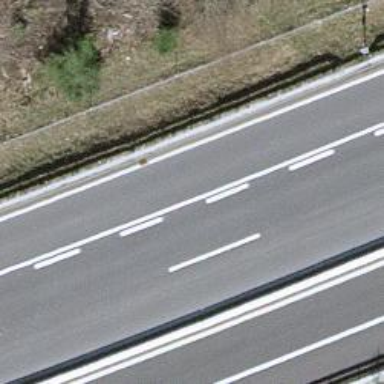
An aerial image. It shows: Trunk highway.